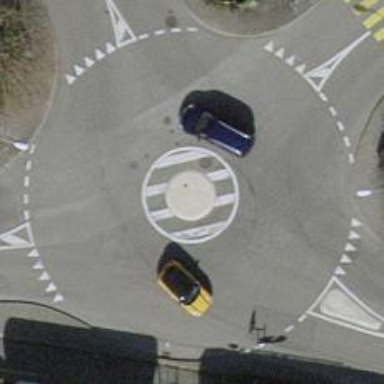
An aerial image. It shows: Mini roundabout on the road.